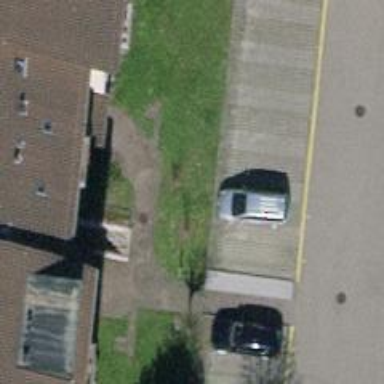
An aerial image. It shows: Parking area with surface.